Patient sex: M
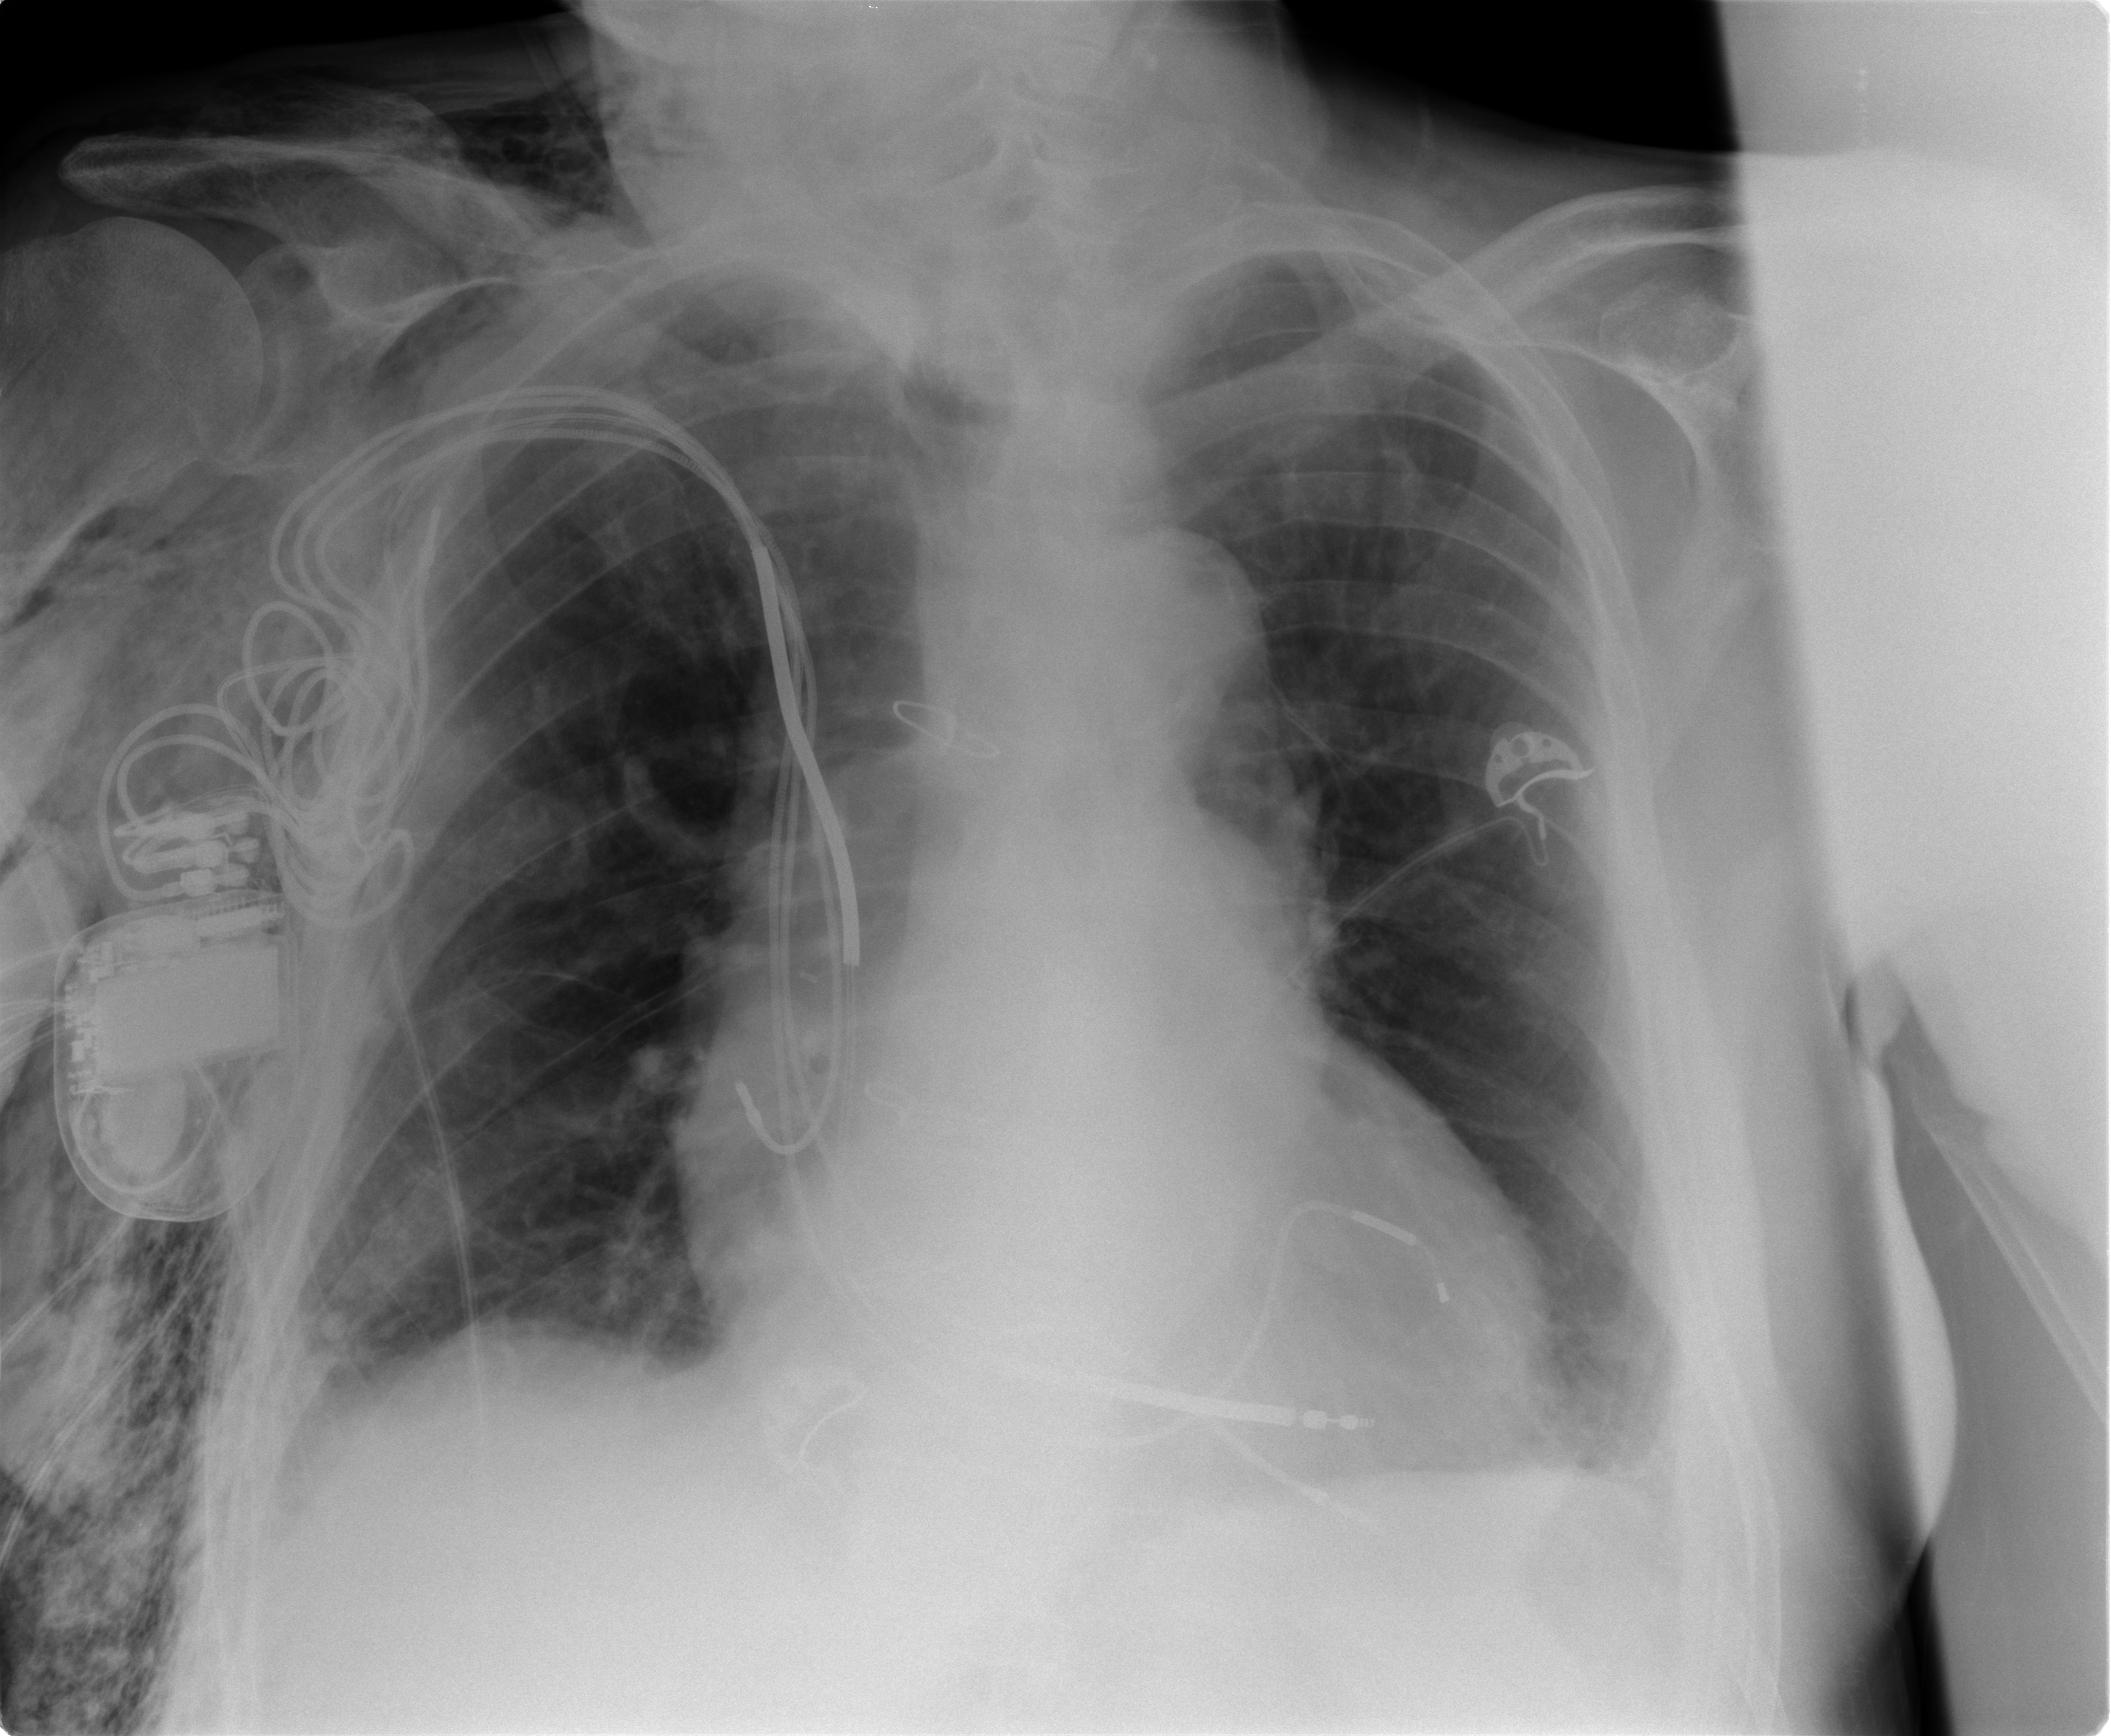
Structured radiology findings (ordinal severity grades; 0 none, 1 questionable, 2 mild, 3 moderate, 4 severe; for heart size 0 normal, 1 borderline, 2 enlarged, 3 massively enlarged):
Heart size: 2
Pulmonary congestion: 0
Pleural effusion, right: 1
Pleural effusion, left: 1
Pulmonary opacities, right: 0
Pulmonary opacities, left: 0
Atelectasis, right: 2
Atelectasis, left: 2